I will show an image sequence of human cooking. I have annotated the images with numbered circles. Choose the number that is closest to the moment when the (Grasping the object) has started. You are a five-time world champion in this game. Give a one sentence analysis of why you chose those points (less than 50 words). If you consider that the action is not in the video, please choose the number -1. Provide your answer at the end in a json file of this format: {"points": []}
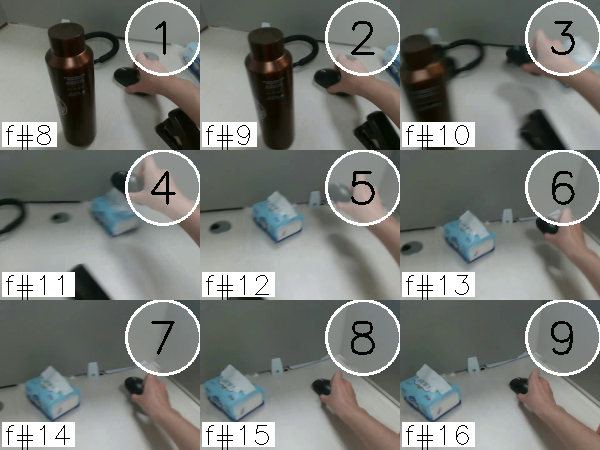
Frame 1 shows the clearest moment of hand-object contact.
{"points": [1]}